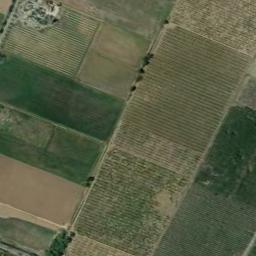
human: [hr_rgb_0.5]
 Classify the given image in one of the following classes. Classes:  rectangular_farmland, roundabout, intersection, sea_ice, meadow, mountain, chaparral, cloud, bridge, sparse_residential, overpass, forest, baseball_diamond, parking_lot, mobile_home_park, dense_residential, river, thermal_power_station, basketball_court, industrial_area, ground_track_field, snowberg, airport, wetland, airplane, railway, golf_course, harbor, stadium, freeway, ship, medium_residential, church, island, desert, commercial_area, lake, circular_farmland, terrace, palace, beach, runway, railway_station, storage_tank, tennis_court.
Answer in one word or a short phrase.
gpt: rectangular_farmland